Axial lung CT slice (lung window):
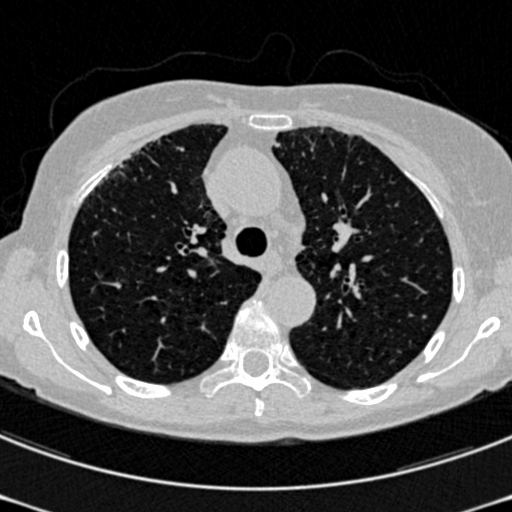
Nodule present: no